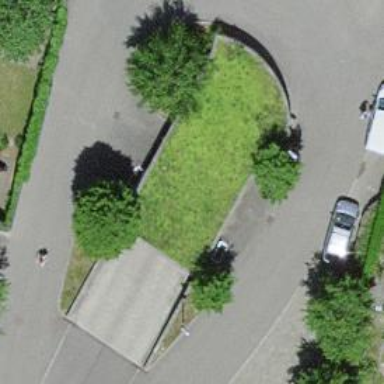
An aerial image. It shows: Parking entrance.